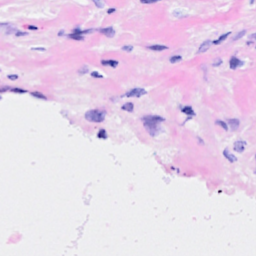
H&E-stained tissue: Breast